Interaction volume radius: 10 \u00c5
Interaction volume height: 35 \u00c5
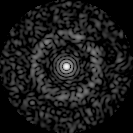
Disorder parameter: 0.8302